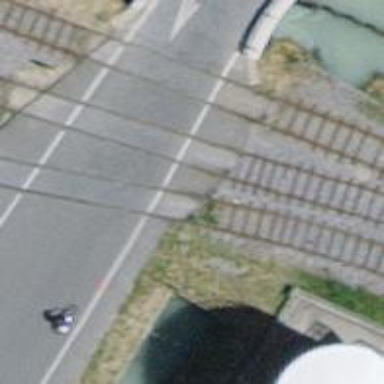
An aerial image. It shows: Railway level crossing.